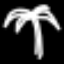
Label: palm tree